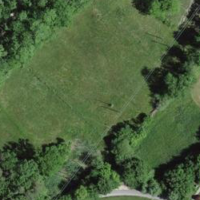
EUNIS habitat code: 24
Species observed at this site:
Lycaena phlaeas